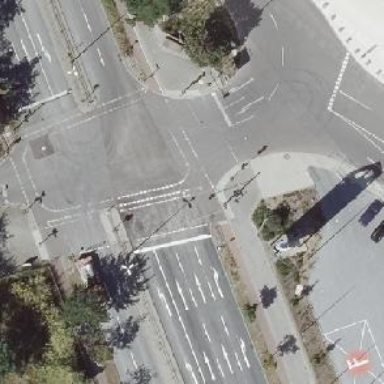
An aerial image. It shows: Road with traffic signals.